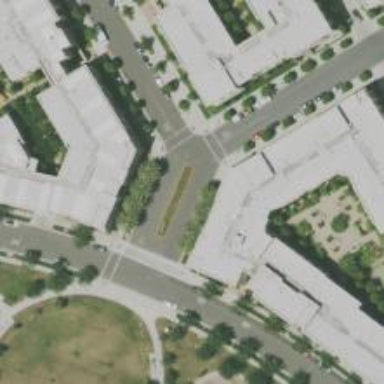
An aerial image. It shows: Marked crossing on footway.